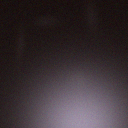
Screen state: off